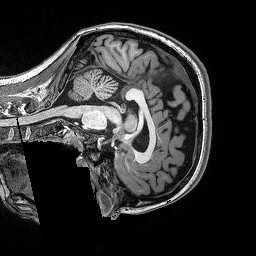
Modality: T1w
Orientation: sagittal
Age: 30
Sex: female
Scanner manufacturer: siemens
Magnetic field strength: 3 T
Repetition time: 2.53 s
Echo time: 0.0033 s